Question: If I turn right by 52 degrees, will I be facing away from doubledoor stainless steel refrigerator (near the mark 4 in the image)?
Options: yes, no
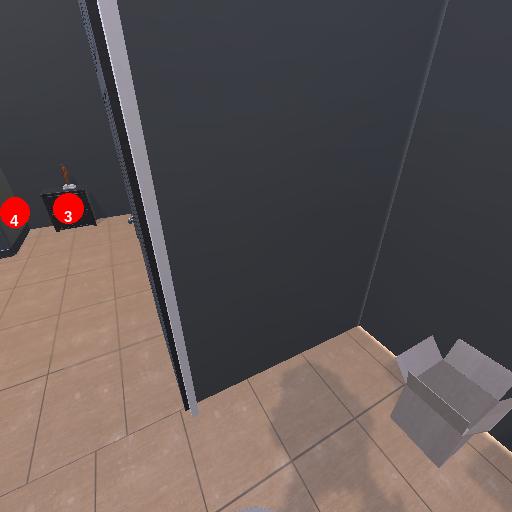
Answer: yes